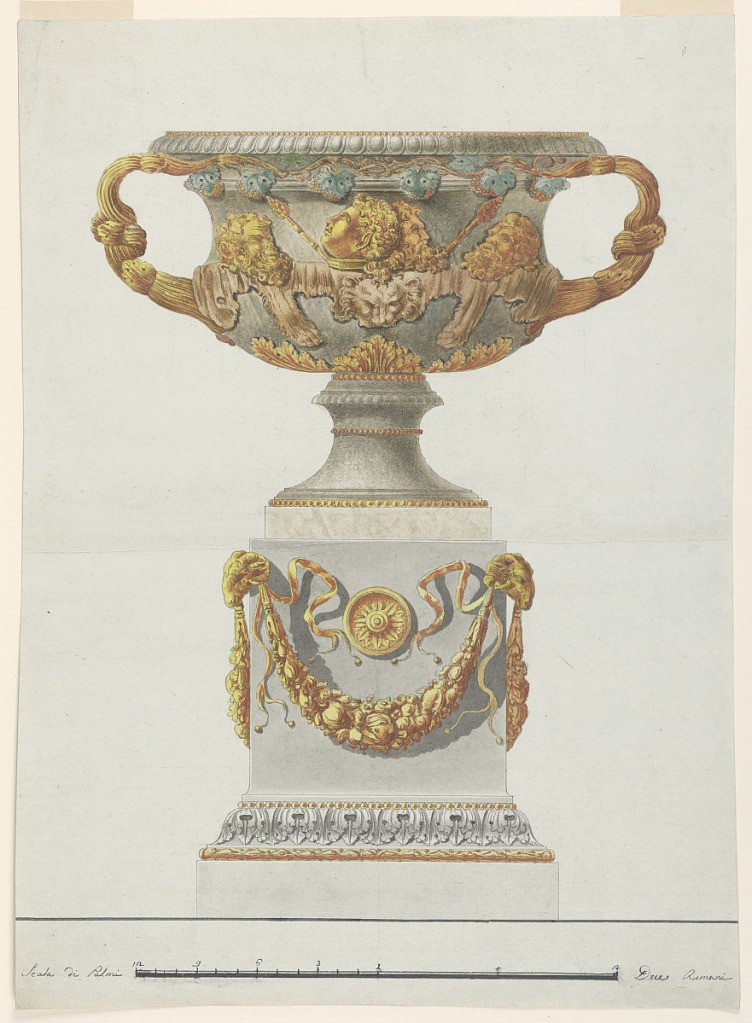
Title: Urn Design, after the Warwick Vase
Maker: Luigi Righetti, Italian, 1780 - 1819
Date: ca. 1800
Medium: Pen and gray ink, brush and watercolor, black chalk on light blue laid paper
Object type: Drawing
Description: Vertical rectangle; with a square pedestal being connected with the base by an entablature, upside down; below the upper corners are ram's heads supporting festoons over which are disks; base line.